Question: We are currently learning JavaScript in our labs and we just created a simple Fibonacci function that calculates first 100 numbers of the Fibonacci sequence.
'''
function fibo(stop) {
let counter = 0;
let first = 1;
let second = 1;
let third = 0;
console.log(third);
console.log(second);
console.log(first);
while (true) {
third = second;
second = first;
first = second + third;
counter++;
if (counter >= stop) {
break;
}
console.log(first);
}
}
fibo(100);
'''
Now when I run it there's a section that just magically adds numbers together wrong.

When I separately add those exact two numbers together in JavaScript, I get the same answer as the third line in the screenshot. However when I redo the adding on a calculator, it shows '14 472 334 024 676 221' instead of '14 472 334 024 676 220'. My first guess was that it has something to do with Integer Overflow, but then again log2(14472334024676220) = 53.684... which means that in a 64 bit integer it is not overflowing. Why is it so? Where does it come from? I tried asking my teacher but he had no idea.
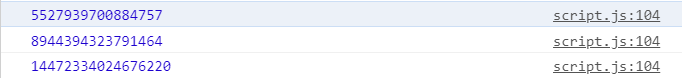
Answer: When dealing with integers, the maximum safe integer (i.e where n + 1 !== n) is '9007199254740991' which is 2^53 - 1
Javsacript Numbers are 64 bit floating point, that doesn't mean integers
Use BigInts - to initialise a BigInt youse can use the 'n' suffix to a number as below
'''
function fibo(stop) {
let counter = 0;
let first = 1n;
let second = 1n;
let third = 0n;
console.log(third.toString());
console.log(second.toString());
console.log(first.toString());
while (true) {
third = second;
second = first;
first = second + third;
counter++;
if (counter >= stop) {
break;
}
console.log(first.toString());
}
}
fibo(100);
'''
Note: the Stack Snippet console.log fails to log BigInt which is why I put the '.toString()'